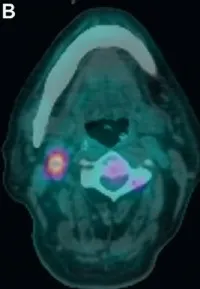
PET/CT scan. (B and C) Lymph node metastases over right neck.
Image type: radiology (pet)